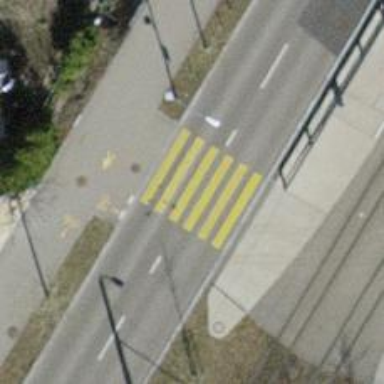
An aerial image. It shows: Road with traffic signals and zebra crossing with traffic signals.